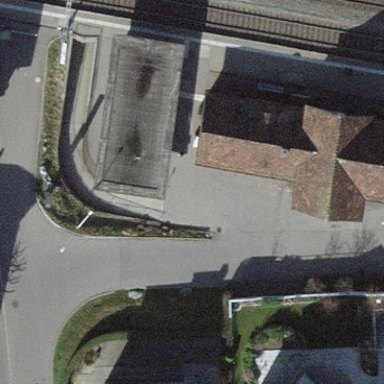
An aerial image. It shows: Train station building.